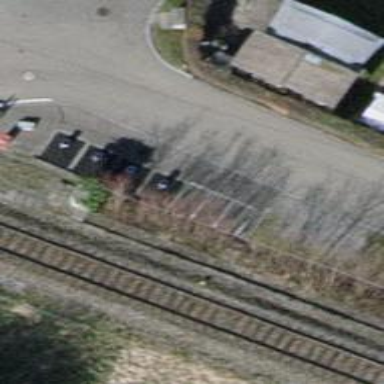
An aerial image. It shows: Motorcycle parking area.